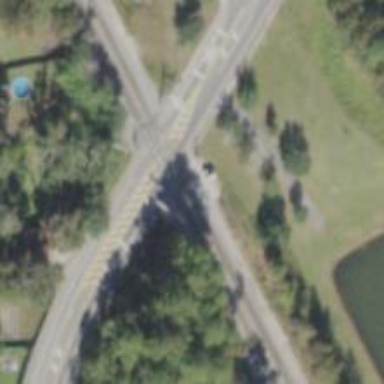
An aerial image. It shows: Crossing for the railway.